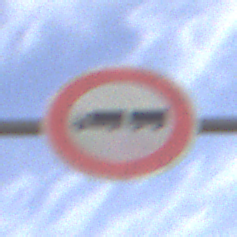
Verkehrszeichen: VerbotLastkraftwagenMitAnhaenger
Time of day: MorningAfternoon
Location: Outdoor (Suburban)
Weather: PartlyCloudy
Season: NotSpecified
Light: Natural